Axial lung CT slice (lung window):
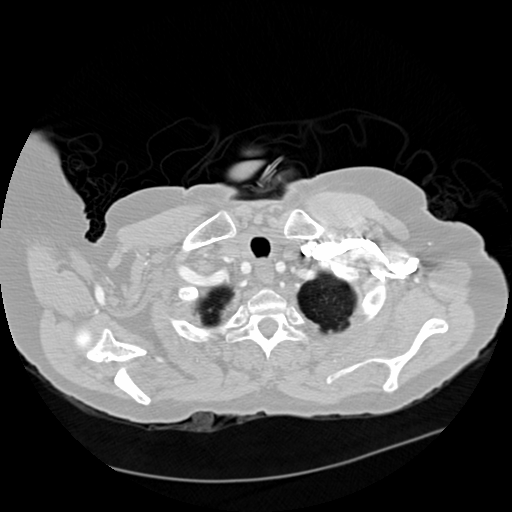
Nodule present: no